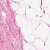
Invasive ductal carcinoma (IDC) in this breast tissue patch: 0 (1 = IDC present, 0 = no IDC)